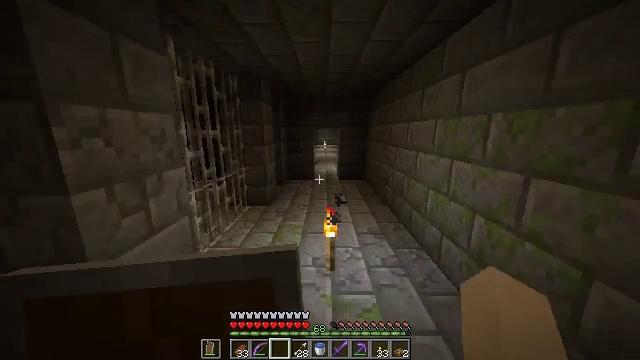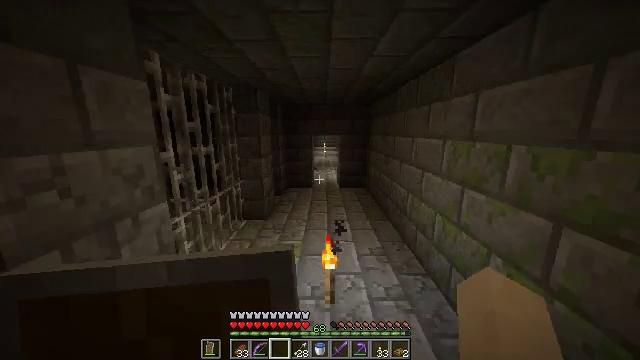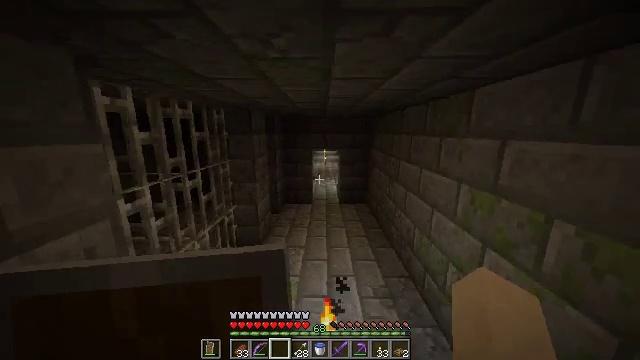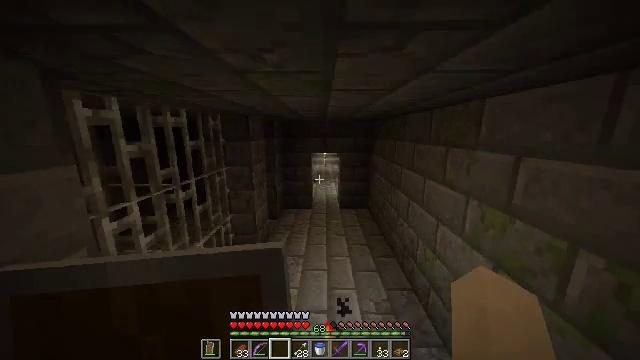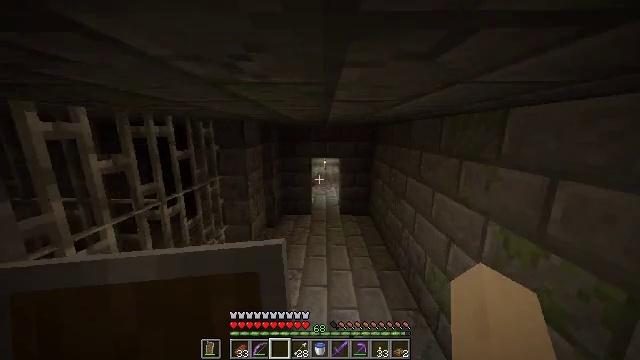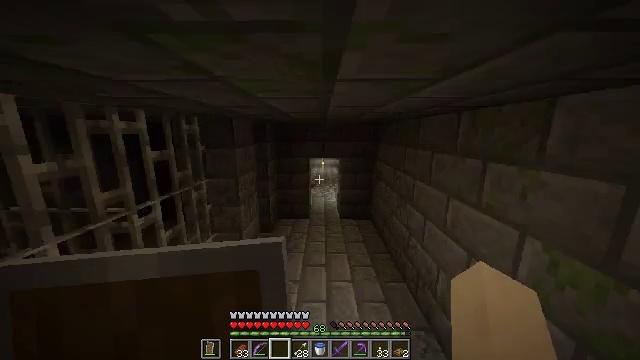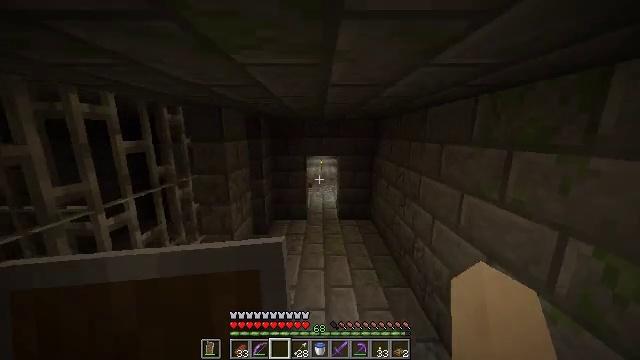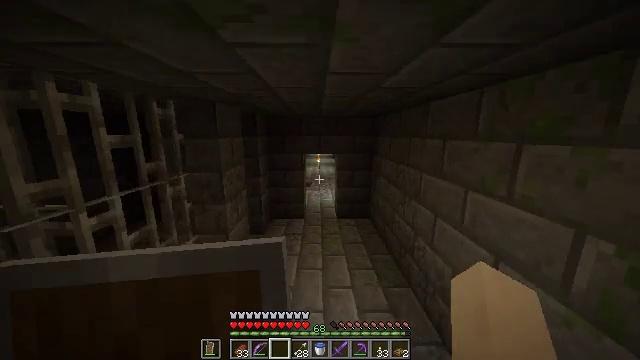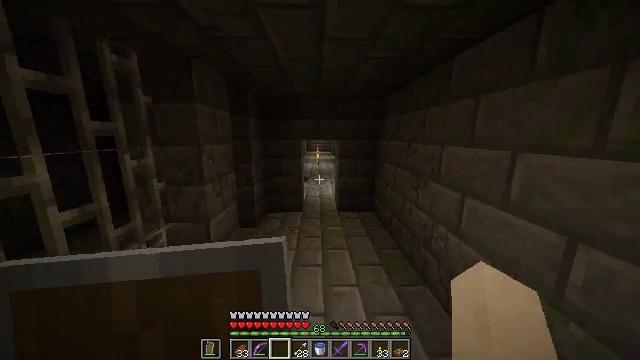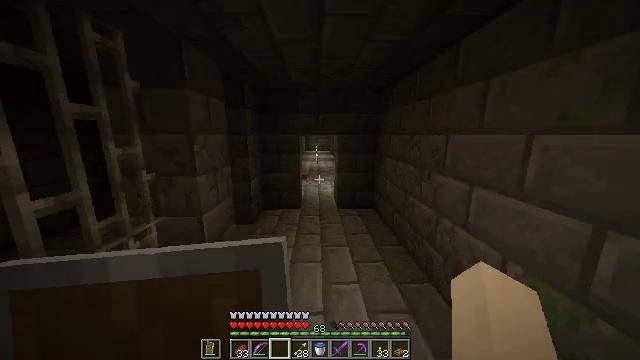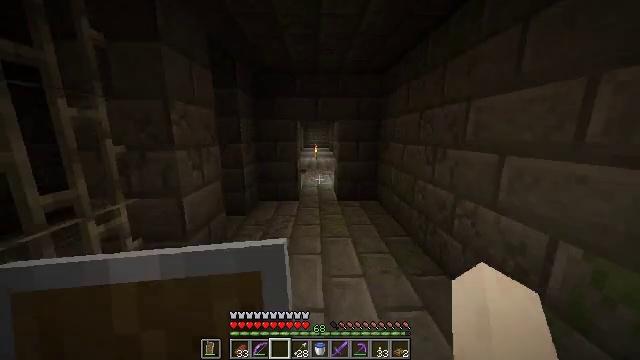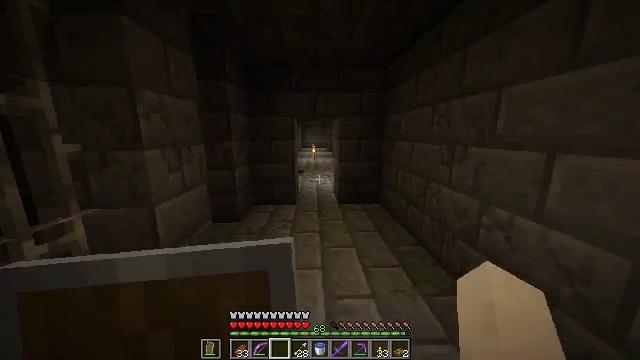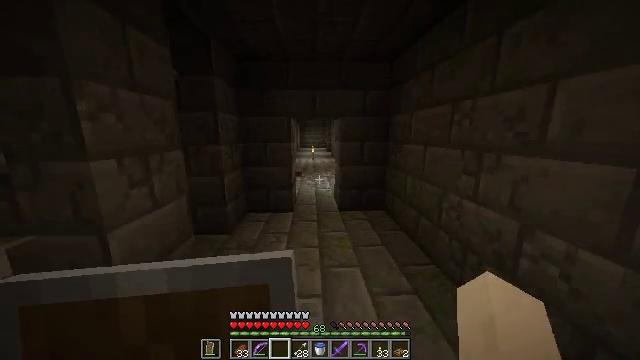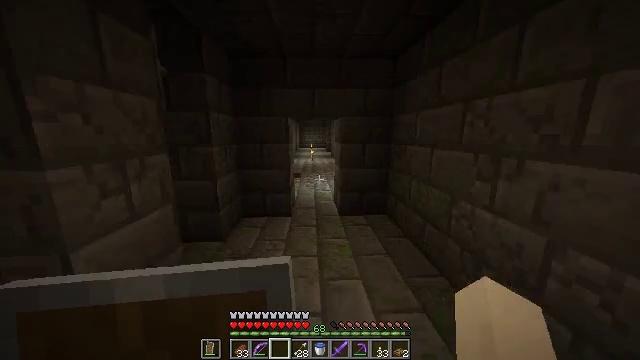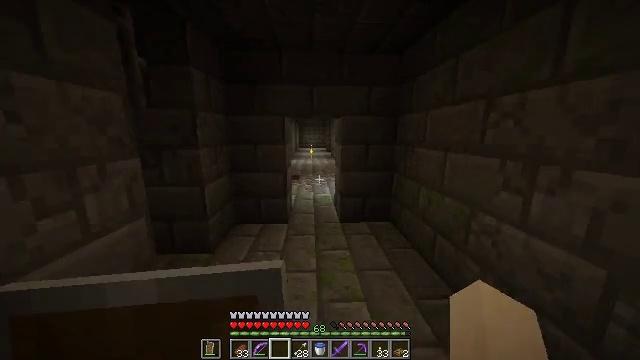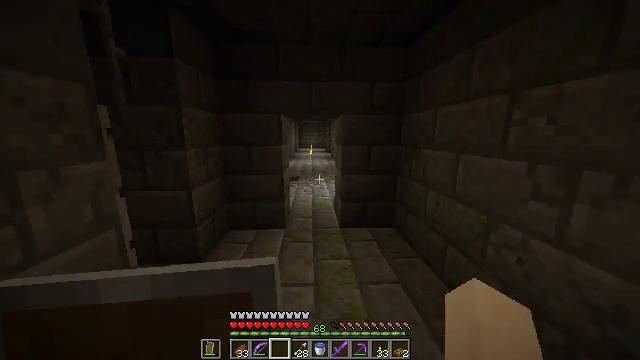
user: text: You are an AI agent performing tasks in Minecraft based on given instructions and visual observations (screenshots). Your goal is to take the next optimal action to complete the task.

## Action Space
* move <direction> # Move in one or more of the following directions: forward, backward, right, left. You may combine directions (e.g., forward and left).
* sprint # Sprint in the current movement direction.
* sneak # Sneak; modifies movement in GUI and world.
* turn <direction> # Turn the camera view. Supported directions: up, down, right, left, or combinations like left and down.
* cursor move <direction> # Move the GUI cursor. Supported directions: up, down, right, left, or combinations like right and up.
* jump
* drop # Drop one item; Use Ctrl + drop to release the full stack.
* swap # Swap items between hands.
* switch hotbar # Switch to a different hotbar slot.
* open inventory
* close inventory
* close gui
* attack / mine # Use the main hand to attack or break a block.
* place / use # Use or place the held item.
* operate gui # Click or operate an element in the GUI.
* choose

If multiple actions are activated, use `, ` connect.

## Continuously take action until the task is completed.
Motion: motion action
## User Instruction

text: Attack the chest to pick it up.
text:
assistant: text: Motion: move forward, jump
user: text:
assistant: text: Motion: move forward, jump
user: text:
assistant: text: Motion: move forward, jump
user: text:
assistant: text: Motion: move forward, jump
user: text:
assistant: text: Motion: move forward, jump
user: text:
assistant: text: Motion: move forward, jump
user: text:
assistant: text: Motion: move forward, jump
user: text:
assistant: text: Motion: move forward, jump
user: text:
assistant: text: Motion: move forward, jump
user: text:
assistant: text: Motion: move forward
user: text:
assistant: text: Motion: move forward
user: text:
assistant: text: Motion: move forward
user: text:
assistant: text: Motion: move forward
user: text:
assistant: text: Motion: move forward
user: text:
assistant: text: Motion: move forward
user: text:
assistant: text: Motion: move forward
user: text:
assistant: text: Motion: move forward
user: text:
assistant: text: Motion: move forward
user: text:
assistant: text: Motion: move forward
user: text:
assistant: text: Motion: move forward
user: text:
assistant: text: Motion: move forward
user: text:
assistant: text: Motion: move forward
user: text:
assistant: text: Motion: move forward
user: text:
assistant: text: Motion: move forward
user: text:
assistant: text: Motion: move forward
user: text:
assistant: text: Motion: move forward
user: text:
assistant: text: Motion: move forward
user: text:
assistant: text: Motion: move forward
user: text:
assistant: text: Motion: move forward
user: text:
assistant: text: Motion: move forward